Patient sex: M
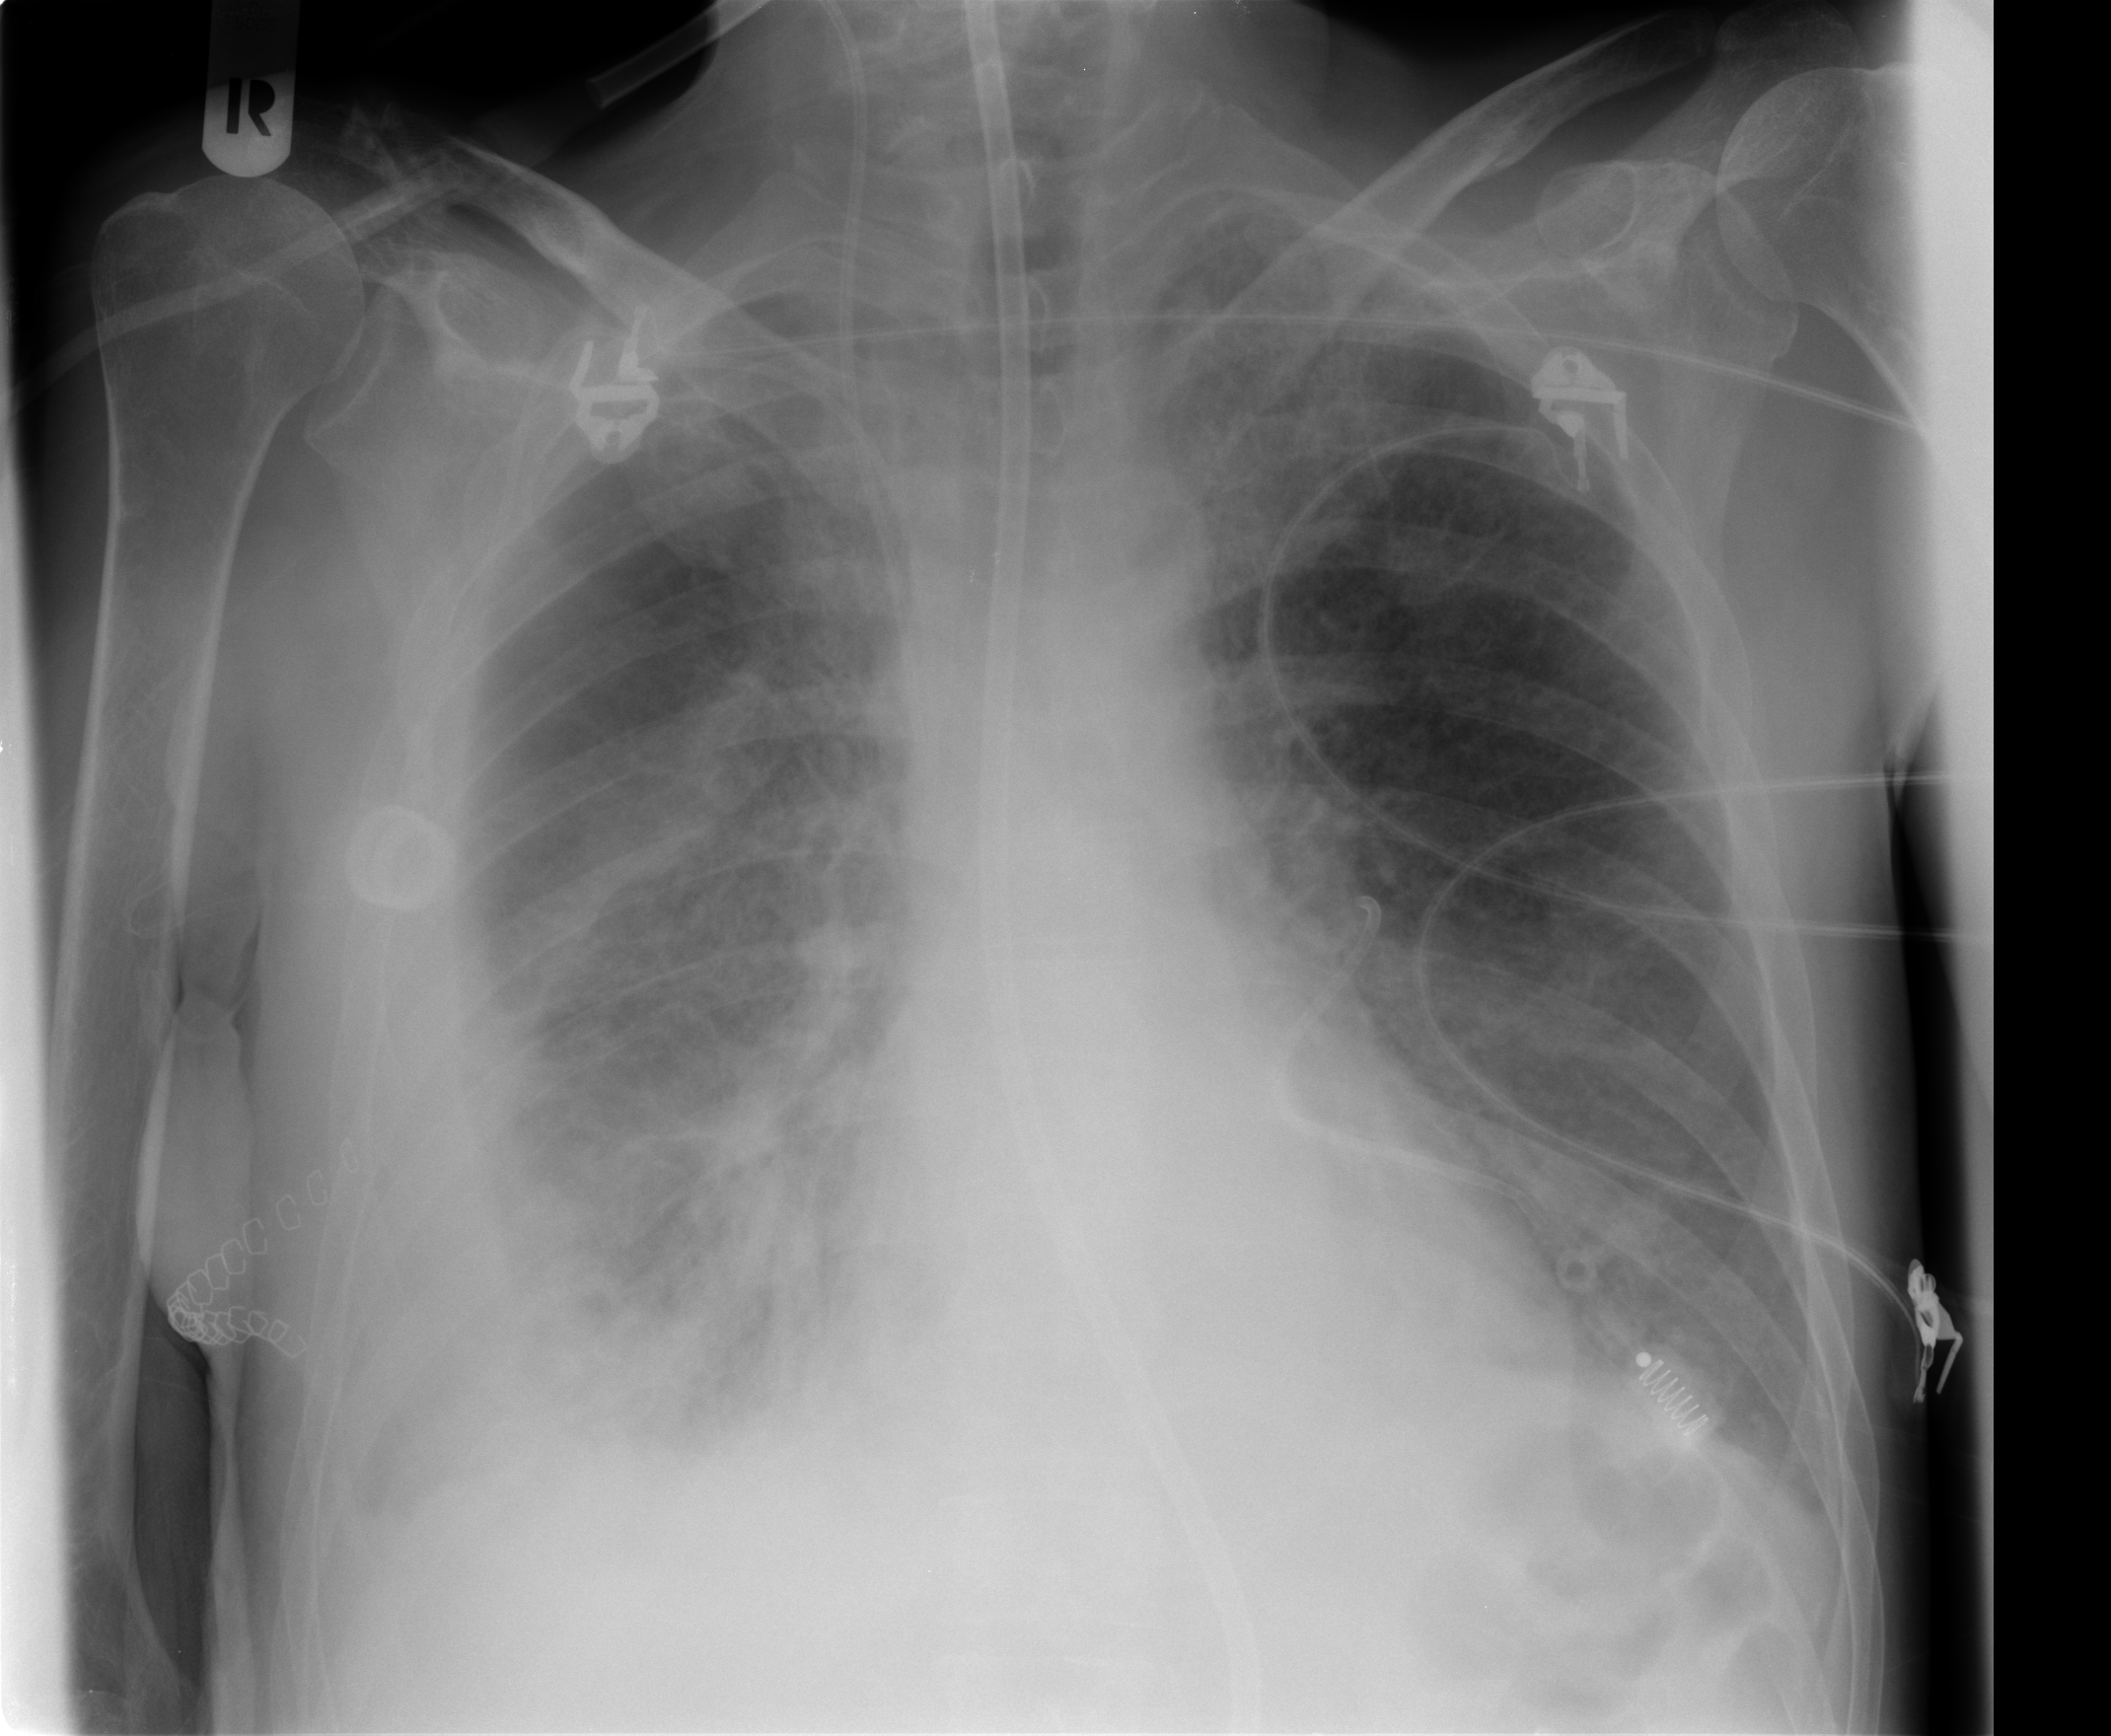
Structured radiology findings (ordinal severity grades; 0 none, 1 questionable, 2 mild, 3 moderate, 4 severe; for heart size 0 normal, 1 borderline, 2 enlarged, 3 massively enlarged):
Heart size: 0
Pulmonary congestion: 2
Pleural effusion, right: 3
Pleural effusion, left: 2
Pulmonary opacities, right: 1
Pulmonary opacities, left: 2
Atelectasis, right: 2
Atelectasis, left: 2